Field crop: maize
Growth stage: 2
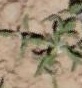
Species: atriplex